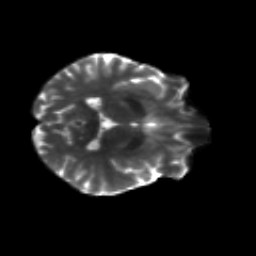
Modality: T2w
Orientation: axial
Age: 28
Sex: male
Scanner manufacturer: siemens
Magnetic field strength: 3 T
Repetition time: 8.8 s
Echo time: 0.085 s